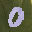
Label: 0